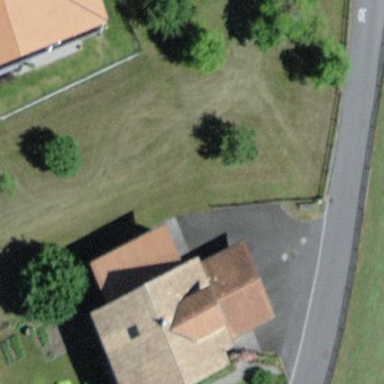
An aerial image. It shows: Residential building.